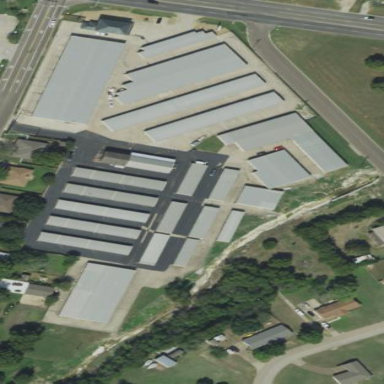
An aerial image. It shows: Area used for garages with storage rental services available.